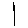
Label: line